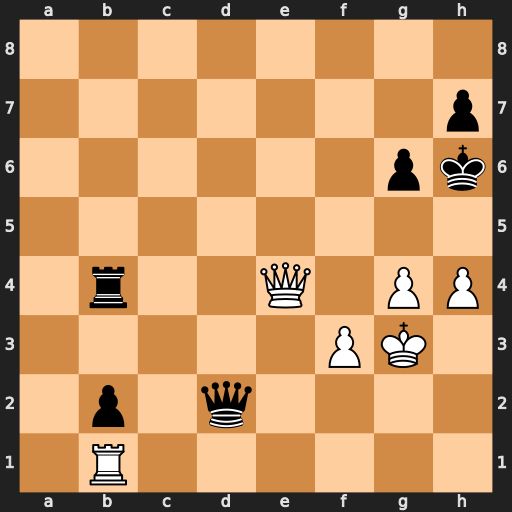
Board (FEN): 8/7p/6pk/8/1r2Q1PP/5PK1/1p1q4/1R6
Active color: w
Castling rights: -
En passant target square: -
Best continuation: Qe7 Rxg4+ Kxg4